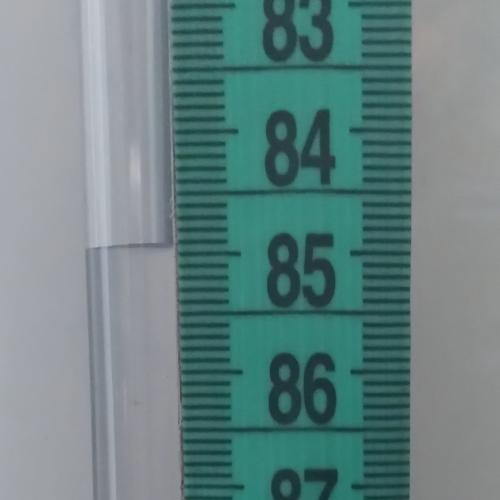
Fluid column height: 84.9 cm